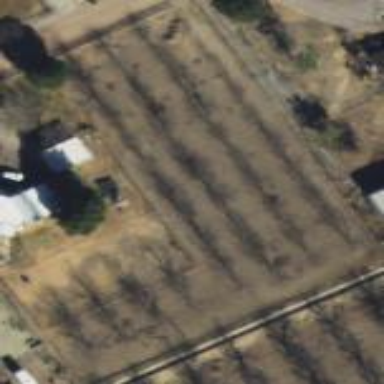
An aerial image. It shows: Orchard.